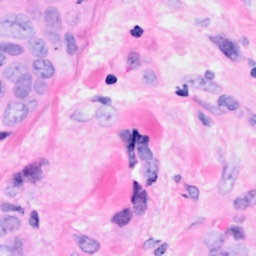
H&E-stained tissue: Breast